Question: I have this query that counts the total number of +1's a user has made on our website:
'''
return db.tblGPlusOneClicks
.Where(c =>
c.UserID == UserID
&& c.IsOn
)
.Select(c=>c.URLID)
.Distinct()
.Count();
'''
Data originates from this table:

A simple count of distinct URLs where 'IsOn = true' will show the count of pages they have +1'd. However, the table also stores when they un-plus1 something, by storing the value in 'IsOn' as false.
If I:
- -
It shouldn't count this as a plus for that user in our query as the last action for this URL for this user was to un-plus 1 it. Similarly, if I:
- - - - -
It should count this in the original query as the last action for that URL was to plus 1 it.
How can I modify my query to count the instances where 'IsOn' is 'true' and that was the last known action for that user for that URL? I'm struggling to write a query that does this.
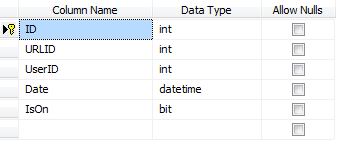
Answer: Try this:
'''
return db.tblGPlusOneClicks
.Where(c => c.UserID == UserID)
.GroupBy(c => c.URLID)
.Count(g => g.OrderByDescending(c => c.Date).First().IsOn);
'''